Question: PHP is giving me error of
> Notice: Undefined index: product_id in C:\xampp\htdocs\odieinventory\admin\add_sales.php on line 6
This is my query
'''
<?php
if (isset($_POST['addCart'])) {
$product_id = $_POST['product_id'];
$qtyBuy = $_POST['qtyBuy'];
$addQuery = "INSERT INTO sales (product_id, quantity) VALUES ($product_id, $qtyBuy)";
$execQuery = mysqli_query($connection, $addQuery);
}
?>
'''
This is my table
'''
<form action="add_sales.php" method="POST">
<?php
$query = "SELECT * FROM products";
$exec = mysqli_query($connection, $query);
while ($row = mysqli_fetch_array($exec)) {
$product_id = $row['product_id'];
$product_name = $row['product_name'];
$description = $row['description'];
$product_quantity = $row['quantity'];
$product_price = $row['sell_price'];
?>
<tr>
<td class="text-center"><?php echo $product_id; ?>
<input type="hidden" name="product_id" value="<?php echo $product_id; ?>">
</td>
<td><?php echo $product_name; ?></td>
<td><?php echo $description; ?></td>
<td><?php echo $product_price; ?></td>
<td><?php echo $product_quantity; ?></td>
<td><input type="number" min="1" max="999" name="qtyBuy"></td>
</tr>
<?php } ?>
</tbody>
</table>
</div>
<div class="form-group">
<input type="submit" name="addCart" value="Add Items to Cart" class="btn btn-info pull-right">
</div>
</div>
</form>
'''

I would also like to ask for advice on how to insert records on my cart. By clicking 'Add Items to Cart', I like to pass ONLY the items with values on the quantitiy input on the cart. How to achieve this with PHP?
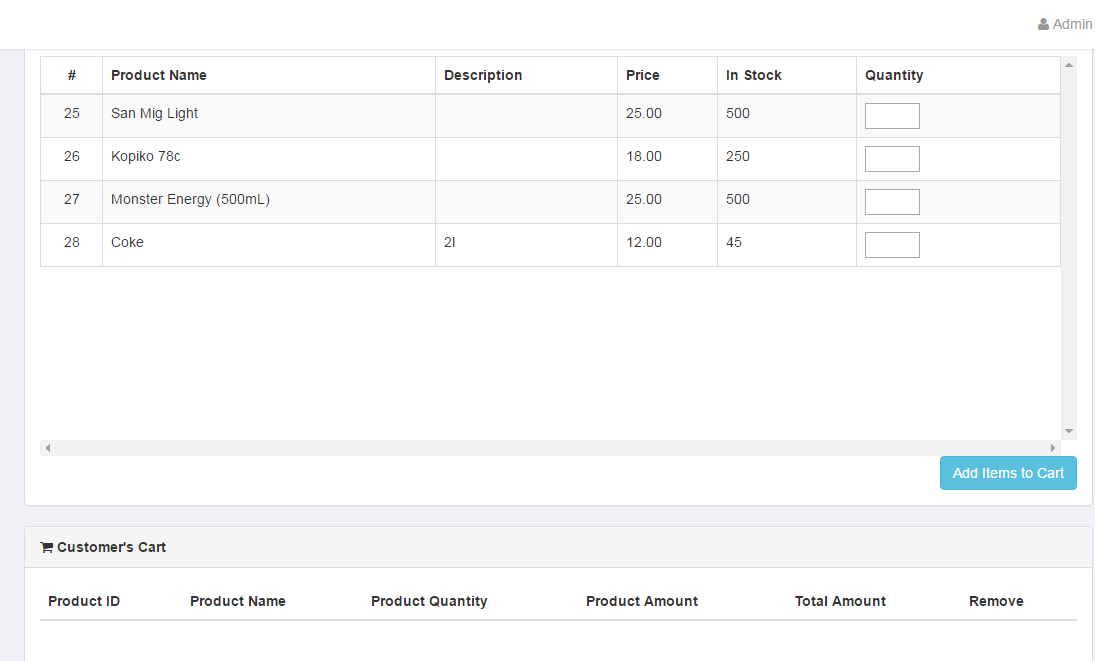
Answer: In your table file table.php , you have to:
1- open the 'table' and 'tbody' HTML tags
2- make your html attributes form name as array (you have more than one input with the same name), in your case you are only submiting the last 'product_id' and the last 'qtyBuy' input values.
### table.php
'''
<form action="add_sales.php" method="POST">
<div><table><tbody>
<?php
$query = "SELECT * FROM products";
$exec = mysqli_query($connection, $query);
while ($row = mysqli_fetch_array($exec)) {
$product_id = $row['product_id'];
$product_name = $row['product_name'];
$description = $row['description'];
$product_quantity = $row['quantity'];
$product_price = $row['sell_price'];
?>
<tr>
<td class="text-center"><?php echo $product_id; ?>
<input type="hidden" name="product_id[]" value="<?php echo $product_id; ?>">
</td>
<td><?php echo $product_name; ?></td>
<td><?php echo $description; ?></td>
<td><?php echo $product_price; ?></td>
<td><?php echo $product_quantity; ?></td>
<td><input type="number" min="1" max="999" name="qtyBuy[]"></td>
</tr>
<?php } ?>
</tbody>
</table>
</div>
<div class="form-group">
<input type="submit" name="addCart" value="Add Items to Cart" class="btn btn-info pull-right">
</div>
</form>
'''
In your add_sales.php file, you have to loop the '$_POST['qtyBuy']' variable and check if the given quantity of each product is > 0
### add_sales.php
'''
<?php
if (isset($_POST['addCart']) && $_POST['addCart']=="Add Items to Cart") {
foreach($_POST['qtyBuy'] as $index=>$value){
if($value > 0){
$addQuery = "INSERT INTO sales (product_id, quantity) VALUES (".$_POST['product_id'][$index].", ".$value.")";
$execQuery = mysqli_query($connection, $addQuery);
}
}
}
?>
'''